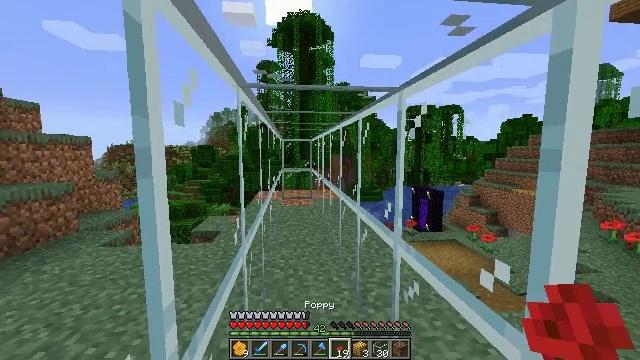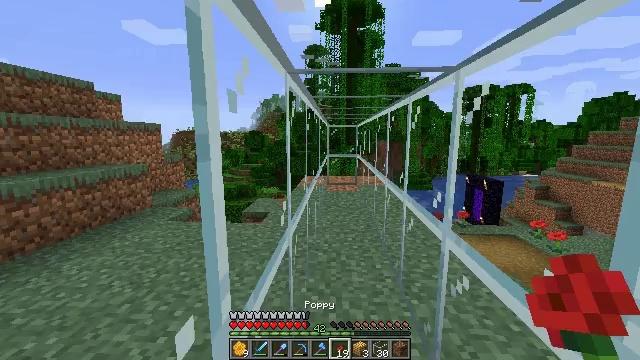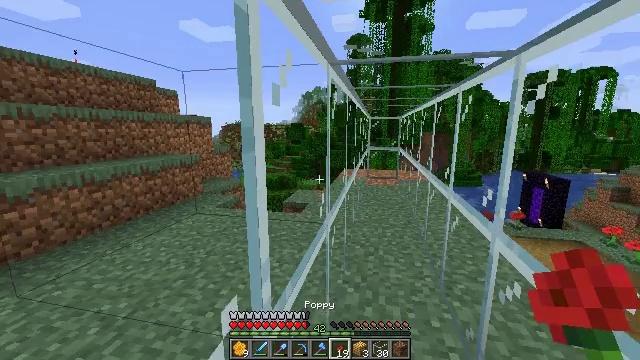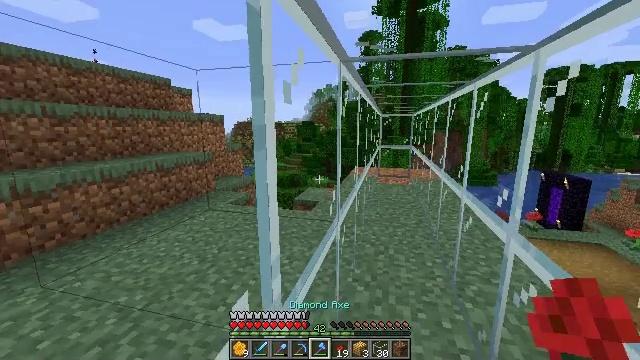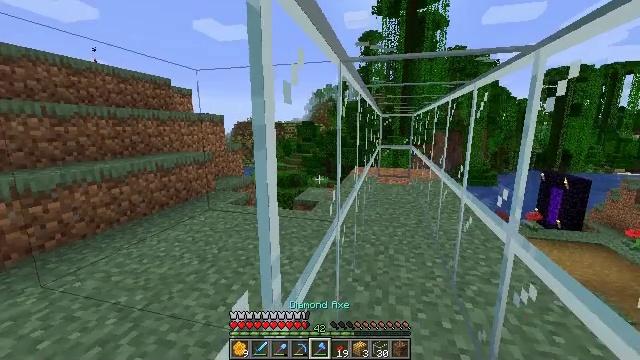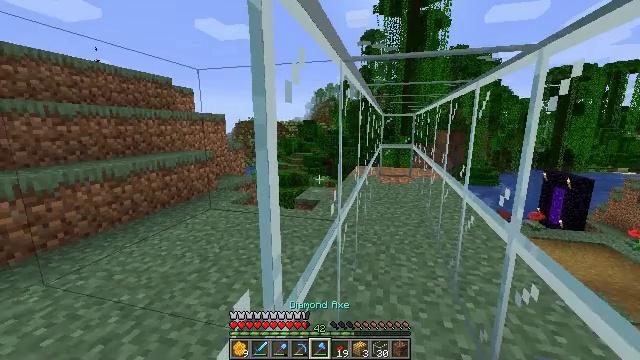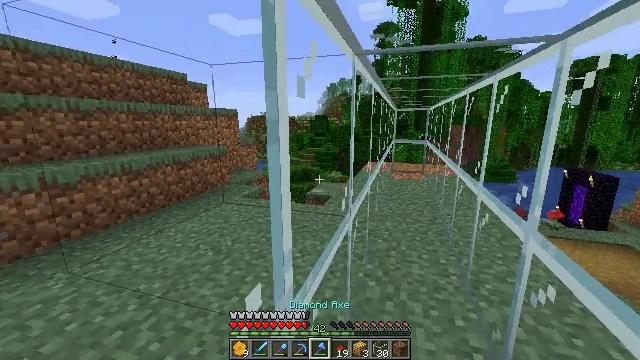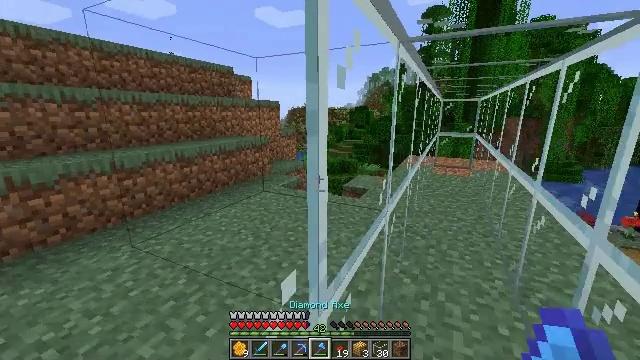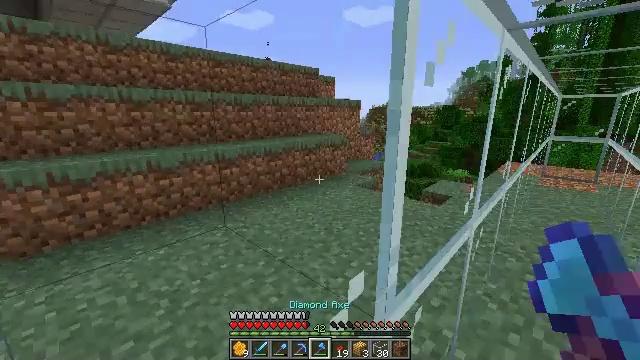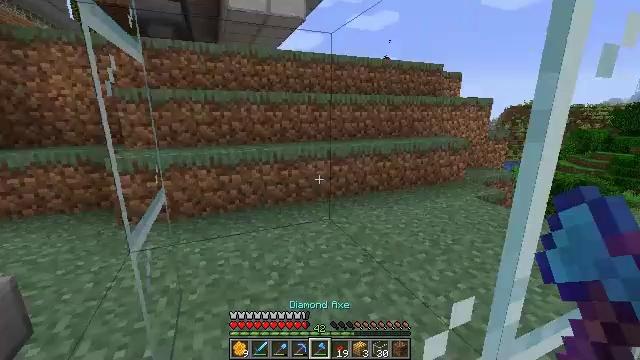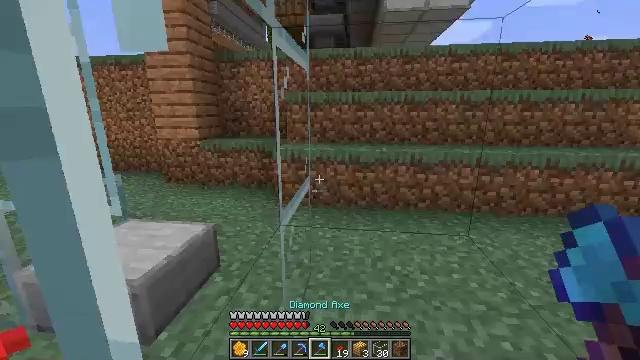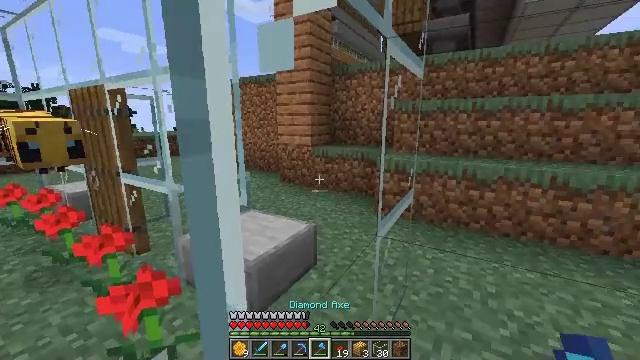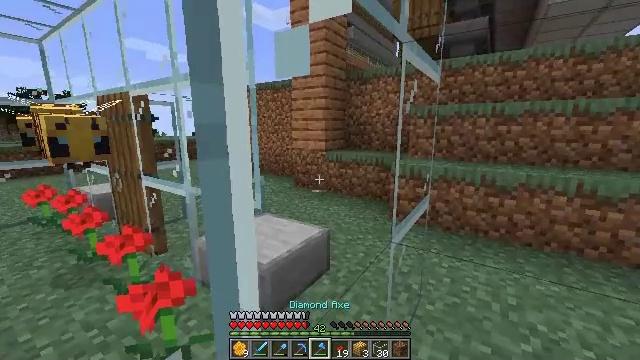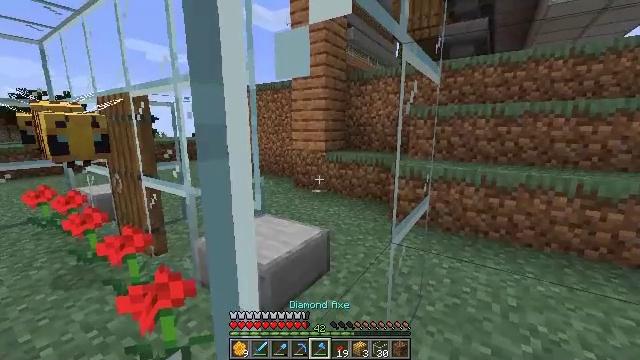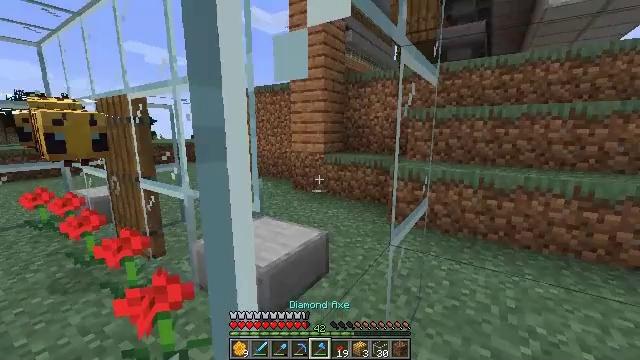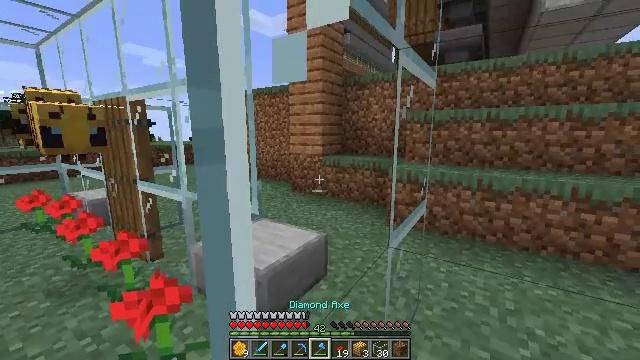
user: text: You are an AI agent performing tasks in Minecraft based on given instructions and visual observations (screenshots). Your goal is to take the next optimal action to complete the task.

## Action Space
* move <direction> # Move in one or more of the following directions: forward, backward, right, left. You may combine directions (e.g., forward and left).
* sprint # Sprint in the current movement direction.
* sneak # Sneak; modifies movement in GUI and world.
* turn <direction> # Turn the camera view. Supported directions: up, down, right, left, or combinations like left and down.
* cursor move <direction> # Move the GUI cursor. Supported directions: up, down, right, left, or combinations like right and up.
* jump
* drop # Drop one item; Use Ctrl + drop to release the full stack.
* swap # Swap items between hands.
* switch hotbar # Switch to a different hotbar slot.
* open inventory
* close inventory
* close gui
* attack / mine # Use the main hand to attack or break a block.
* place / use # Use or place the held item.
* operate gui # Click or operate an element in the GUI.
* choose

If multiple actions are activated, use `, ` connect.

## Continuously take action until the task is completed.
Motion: motion action
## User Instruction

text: Remove the glass to use the space.
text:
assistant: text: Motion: turn left and down
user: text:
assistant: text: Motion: turn left and down
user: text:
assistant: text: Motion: turn left
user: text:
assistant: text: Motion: no_op
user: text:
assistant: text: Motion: no_op
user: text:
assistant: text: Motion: turn left and down
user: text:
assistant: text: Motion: turn left and down
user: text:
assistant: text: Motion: turn left
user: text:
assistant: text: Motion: turn left
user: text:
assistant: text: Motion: turn left
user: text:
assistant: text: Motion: turn left and up
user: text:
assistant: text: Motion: turn left and up
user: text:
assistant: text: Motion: no_op
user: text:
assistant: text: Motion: no_op
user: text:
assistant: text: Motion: no_op
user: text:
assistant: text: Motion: no_op
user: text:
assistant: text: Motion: no_op
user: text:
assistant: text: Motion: no_op
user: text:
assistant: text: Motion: no_op
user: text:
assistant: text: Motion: turn right and down
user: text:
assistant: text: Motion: turn right and down
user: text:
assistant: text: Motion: turn right and down
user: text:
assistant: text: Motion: turn right and down
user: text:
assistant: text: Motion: no_op
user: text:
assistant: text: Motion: no_op
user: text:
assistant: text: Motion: no_op
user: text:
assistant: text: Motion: attack / mine
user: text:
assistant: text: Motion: attack / mine
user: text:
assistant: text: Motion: attack / mine
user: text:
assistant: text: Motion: attack / mine